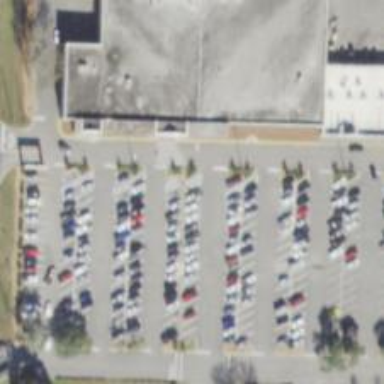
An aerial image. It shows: Parking space.